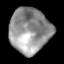
Tissue: lung
Cell type: T cells
Senescence score: 0.2023
Nuclear area (px): 1796
Mean DAPI intensity: 147.579